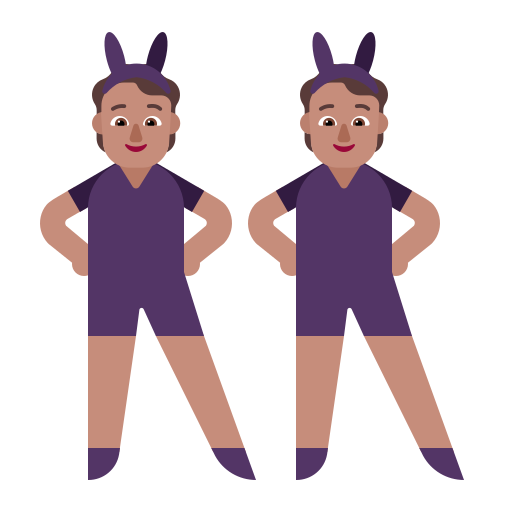
person with bunny ears flat